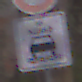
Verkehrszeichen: BeiNaesse
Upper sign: Geschwindigkeit110
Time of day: Midday
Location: Outdoor (Nature)
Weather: Overcast
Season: Autumn
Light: Natural